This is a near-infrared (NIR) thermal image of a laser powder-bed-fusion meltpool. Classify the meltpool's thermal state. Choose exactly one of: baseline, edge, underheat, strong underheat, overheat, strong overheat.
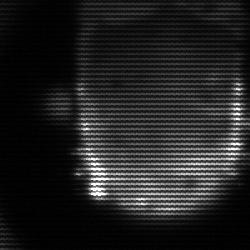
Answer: baseline